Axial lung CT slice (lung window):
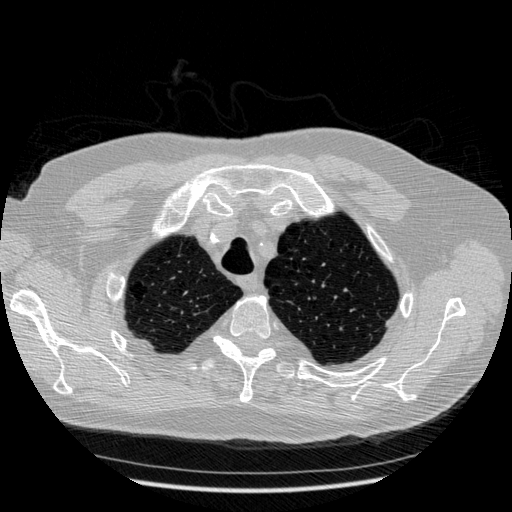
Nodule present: no